Question: I often have a string of harmonics, so I decided to use a music function (the function is a tangent; if I place the override directly with the notes I get the same problem. The issue is the override itself):
'''
harmonics =
#(define-music-function
(parser location notes)
(ly:music?)
#{
%\harmonicsOn
\override Staff.NoteHead #'style = #'harmonic-mixed
$notes
evert Staff.NoteHead #'style
%\harmonicsOff
#}
)
'''
'\harmonicsOn' and '\harmonicsOff' works, but they're always hollow notes so I don't want to use them. Overriding the notehead allows me to have solid heads on quarter notes.
My problem is that the note heads are overridden for all notes in the duration, not only the notes supplied to the function (see m. 2, 3 in the image below the following code):
'''
melody =
elative c' { \stemUp
epeat unfold 4 { r8 b g b e' b, | }
ar "|."
}
harmony =
elative c' { \stemDown
e,2. |
\harmonics { e } |
\harmonics { e4 e } s |
e2. |
}
\score {
ew Staff {
ime 3/4 \clef "treble_8"
\key g \major
<<
ew Voice { \melody}
ew Voice { \harmony}
>>
}
}
'''

I'm looking for a way to modify only the notes I want (in this case, in '\harmony'), leaving the other notes within that duration untouched.
: I tried with lilypond 2.17 using the new ' emporary' command, but I get the same result.
<URL>
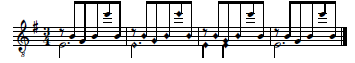
Answer: Your problem is that your function uses the '\override' command, which affects all simultaneous grobs in a given context, and thus it is changing all noteheads in the Staff context (which contains both melody and harmony music). If you change the noteheads only in the Voice context, then your problem is solved:
'''
harmonics =
#(define-music-function
(parser location notes)
(ly:music?)
#{
%\harmonicsOn
\override Voice.NoteHead #'style = #'harmonic-mixed
$notes
evert Voice.NoteHead #'style
%\harmonicsOff
#}
)
'''